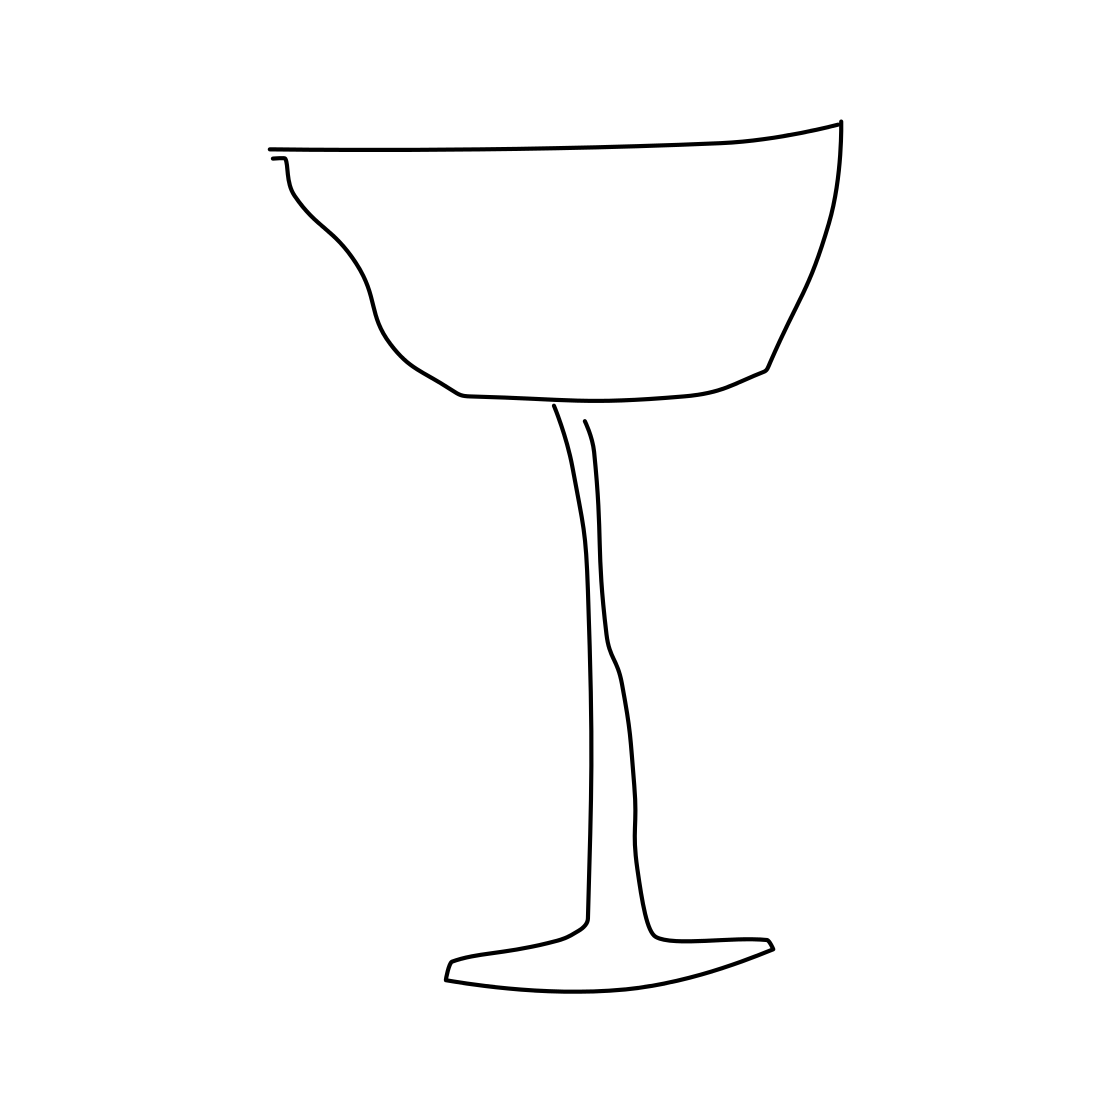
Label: wineglass